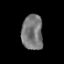
Tissue: prostate
Cell type: T cells
Senescence score: 0.3406
Nuclear area (px): 723
Mean DAPI intensity: 120.884